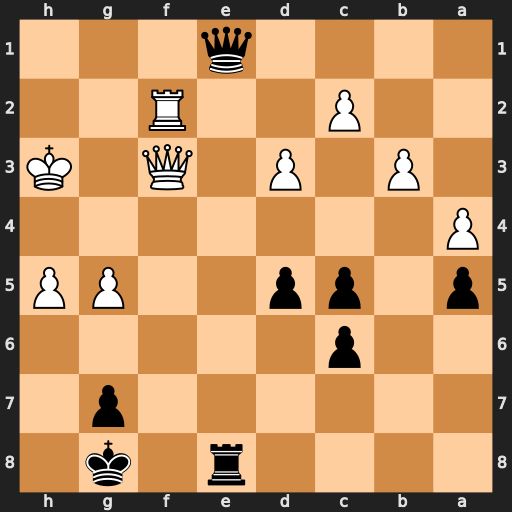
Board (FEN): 4r1k1/6p1/2p5/p1pp2PP/P7/1P1P1Q1K/2P2R2/4q3
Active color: b
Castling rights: -
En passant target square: -
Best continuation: Re3 Kg4 Rxf3